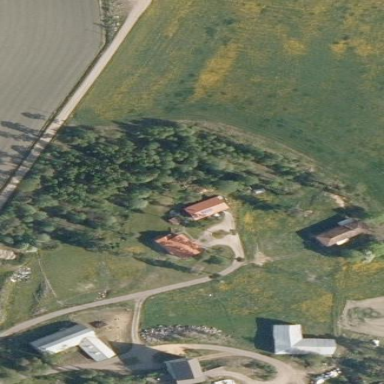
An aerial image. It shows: Isolated dwelling in residential area.